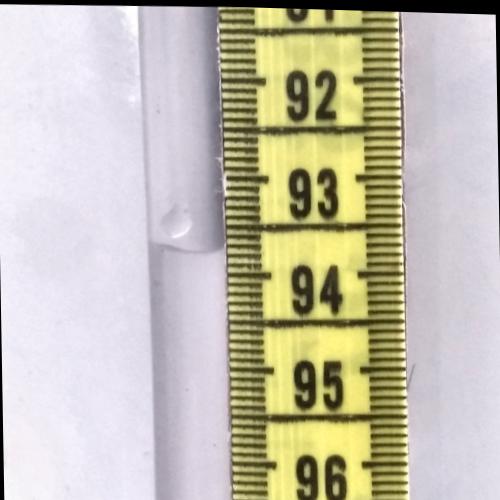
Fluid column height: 93.7 cm